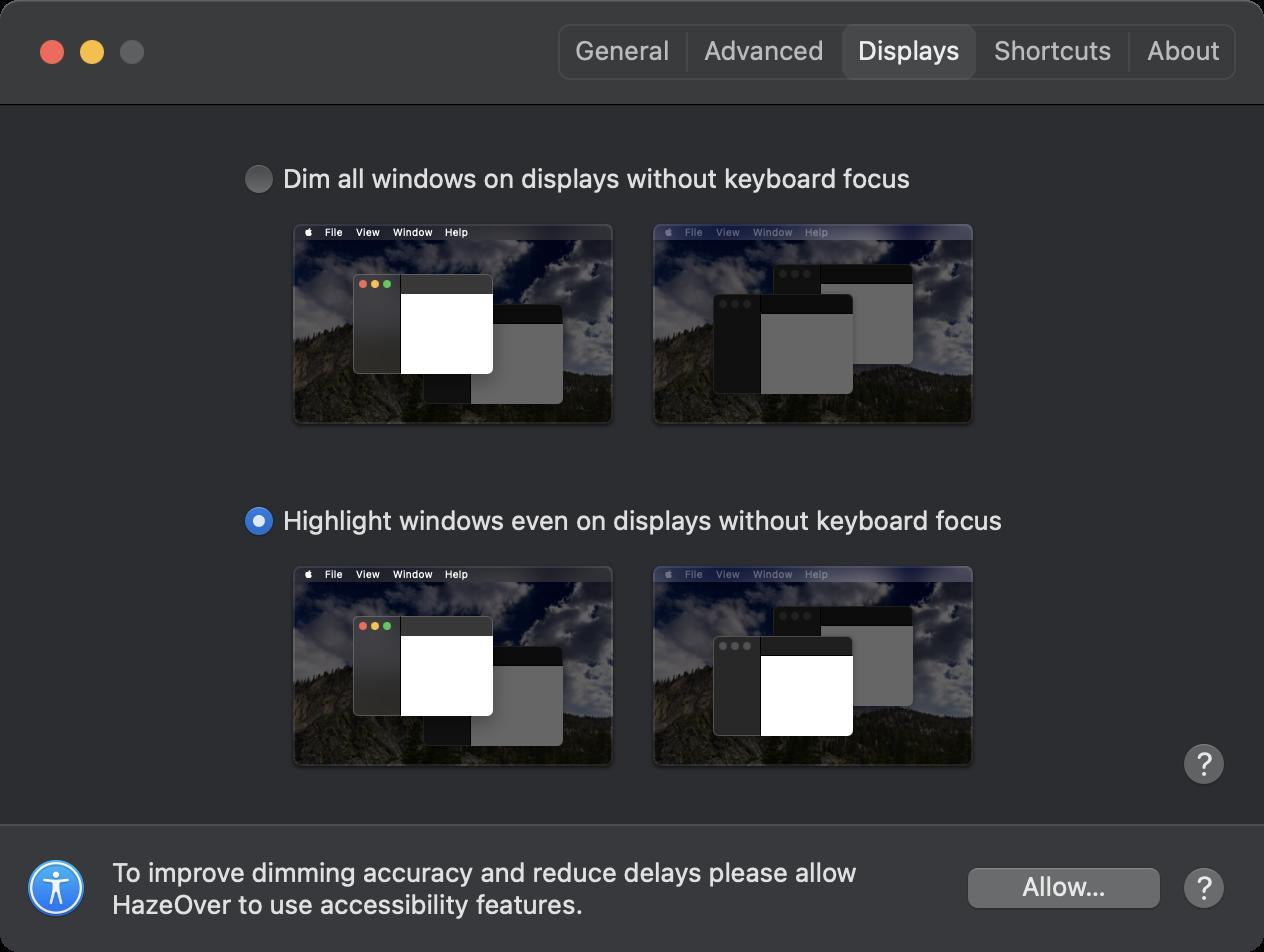
Accessibility tree:
{"name": "", "role": "AXWindow", "description": null, "role_description": "standard window", "value": null, "position": "469.00;130.00", "size": "632;476", "children": [{"name": null, "role": "AXImage", "description": "Accessibility", "role_description": "image", "value": null, "position": "12.00;428.00", "size": "32;32", "children": []}, {"name": null, "role": "AXStaticText", "description": null, "role_description": "text", "value": "To improve dimming accuracy and reduce delays please allow HazeOver to use accessibility features.", "position": "54.00;428.00", "size": "380;32", "children": []}, {"name": "Allow…", "role": "AXButton", "description": null, "role_description": "button", "value": null, "position": "477.00;429.00", "size": "110;32", "children": []}, {"name": null, "role": "AXButton", "description": "Help", "role_description": "button", "value": null, "position": "589.00;433.00", "size": "25;25", "children": []}, {"name": null, "role": "AXGroup", "description": null, "role_description": "group", "value": null, "position": "0.00;52.00", "size": "632;360", "children": [{"name": null, "role": "AXRadioGroup", "description": "", "role_description": "radio group", "value": null, "position": "122.50;81.00", "size": "379;131", "children": [{"name": null, "role": "AXRadioButton", "description": "Dim all windows on displays without keyboard focus", "role_description": "radio button", "value": 0, "position": "122.50;81.00", "size": "379;131", "children": []}]}, {"name": null, "role": "AXRadioGroup", "description": "", "role_description": "radio group", "value": null, "position": "122.50;252.00", "size": "379;131", "children": [{"name": null, "role": "AXRadioButton", "description": "Highlight windows even on displays without keyboard focus", "role_description": "radio button", "value": 1, "position": "122.50;252.00", "size": "379;131", "children": []}]}, {"name": null, "role": "AXButton", "description": "Help", "role_description": "button", "value": null, "position": "592.00;372.00", "size": "20;20", "children": []}]}, {"name": null, "role": "AXToolbar", "description": null, "role_description": "toolbar", "value": null, "position": "0.00;0.00", "size": "632;52", "children": []}, {"name": null, "role": "AXRadioGroup", "description": null, "role_description": "radio group", "value": "{\n    \"name\": null,\n    \"role\": \"AXRadioButton\",\n    \"description\": \"Displays\",\n    \"role_description\": \"radio button\",\n    \"value\": 1,\n    \"position\": \"421.00;6.00\",\n    \"size\": \"68;40\",\n    \"children\": []\n}", "position": "273.00;6.00", "size": "351;40", "children": [{"name": null, "role": "AXRadioButton", "description": "General", "role_description": "radio button", "value": 0, "position": "273.00;6.00", "size": "71;40", "children": []}, {"name": null, "role": "AXRadioButton", "description": "Advanced", "role_description": "radio button", "value": 0, "position": "344.00;6.00", "size": "77;40", "children": []}, {"name": null, "role": "AXRadioButton", "description": "Displays", "role_description": "radio button", "value": 1, "position": "421.00;6.00", "size": "68;40", "children": []}, {"name": null, "role": "AXRadioButton", "description": "Shortcuts", "role_description": "radio button", "value": 0, "position": "489.00;6.00", "size": "76;40", "children": []}, {"name": null, "role": "AXRadioButton", "description": "About", "role_description": "radio button", "value": 0, "position": "565.00;6.00", "size": "59;40", "children": []}]}, {"name": null, "role": "AXButton", "description": null, "role_description": "close button", "value": null, "position": "19.00;18.00", "size": "14;16", "children": []}, {"name": null, "role": "AXButton", "description": null, "role_description": "zoom button", "value": null, "position": "59.00;18.00", "size": "14;16", "children": [{"name": null, "role": "AXGroup", "description": null, "role_description": "group", "value": null, "position": "59.00;18.00", "size": "14;16", "children": [{"name": null, "role": "AXGroup", "description": null, "role_description": "group", "value": null, "position": "59.00;18.00", "size": "14;16", "children": []}]}]}, {"name": null, "role": "AXButton", "description": null, "role_description": "minimize button", "value": null, "position": "39.00;18.00", "size": "14;16", "children": []}]}